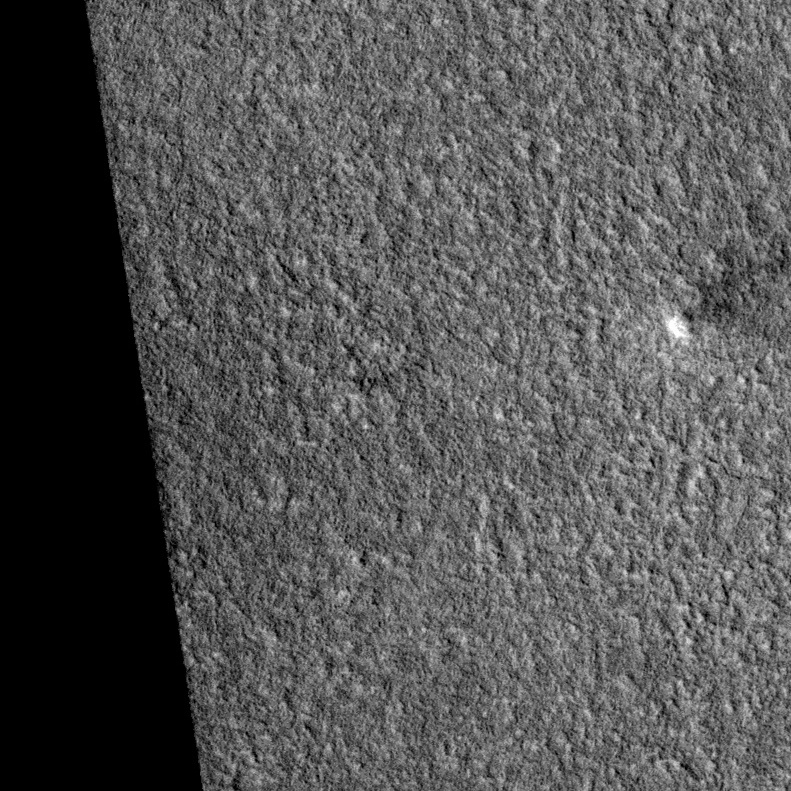
Label: dustdevil